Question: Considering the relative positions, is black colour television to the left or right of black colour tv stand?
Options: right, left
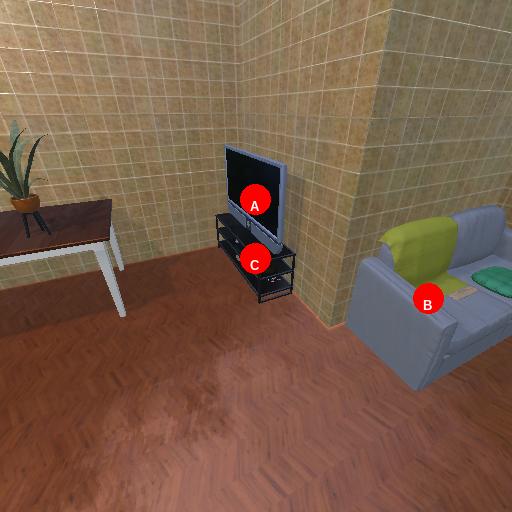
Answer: right